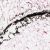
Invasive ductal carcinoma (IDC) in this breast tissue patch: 0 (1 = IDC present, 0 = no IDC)